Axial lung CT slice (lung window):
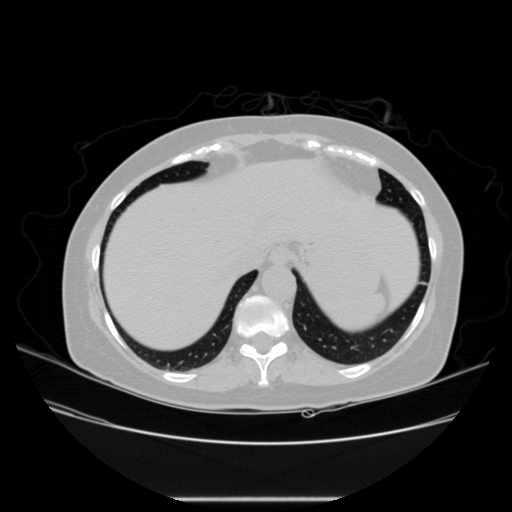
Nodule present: no